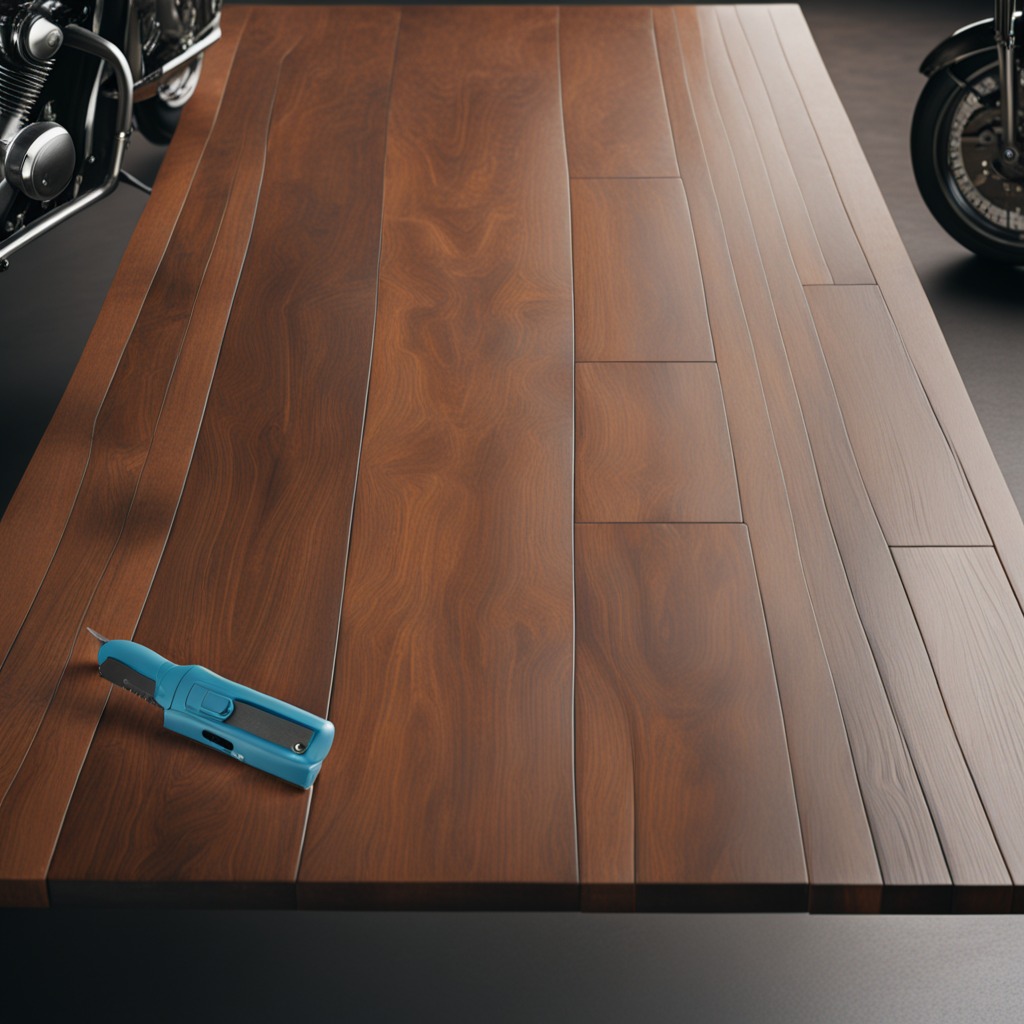
A utility knife lying on an oil-spilled wooden table in a vintage motorcycle garage